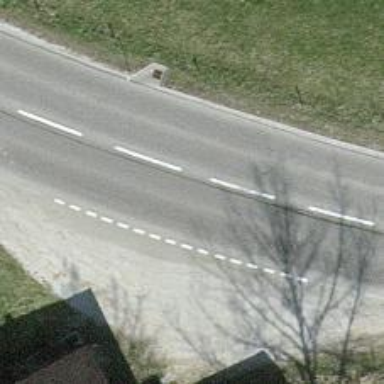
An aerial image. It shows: Secondary road with asphalt surface.